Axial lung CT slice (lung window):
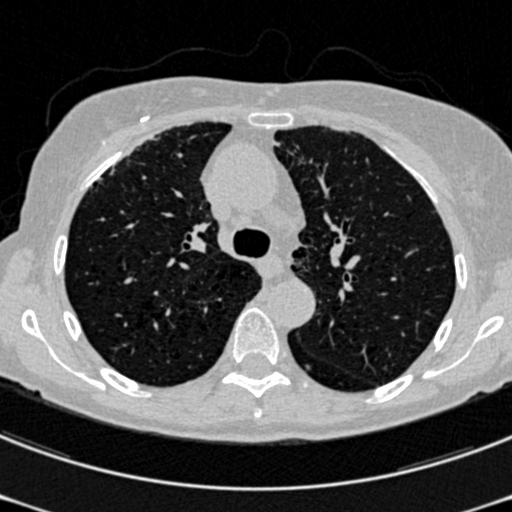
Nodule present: yes
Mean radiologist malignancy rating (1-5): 2.5